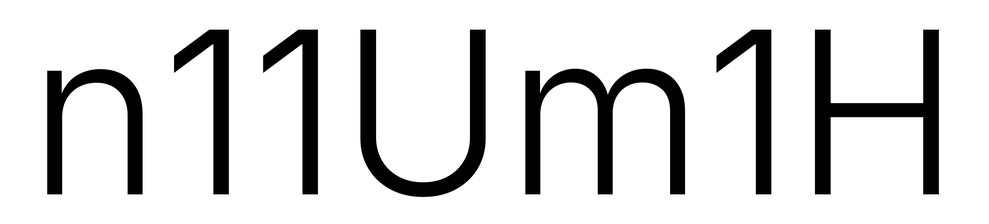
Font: Inter_Light